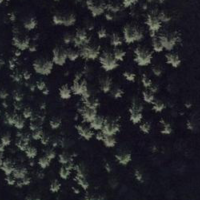
EUNIS habitat code: 44
Species observed at this site:
Lasiocampa quercus